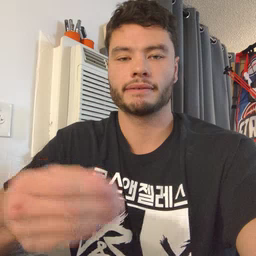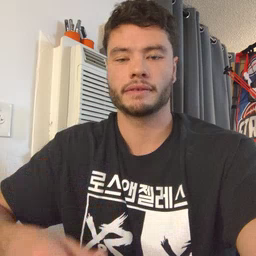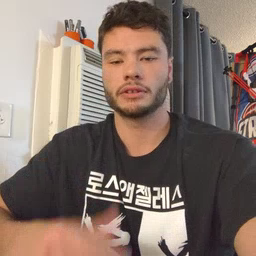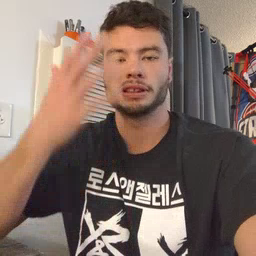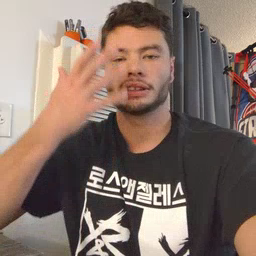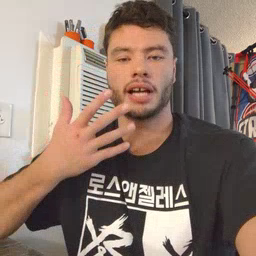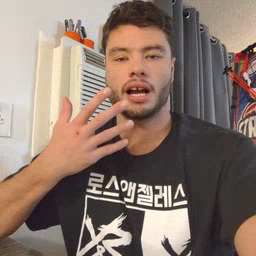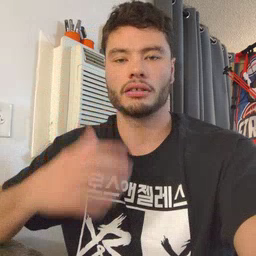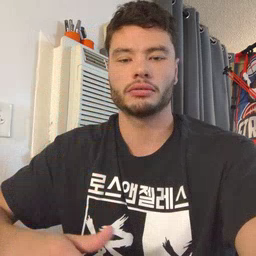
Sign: sad